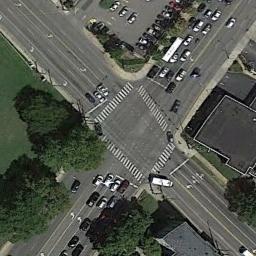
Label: intersection